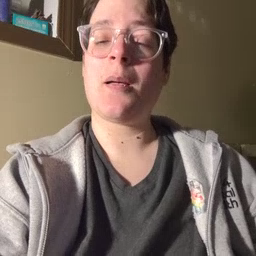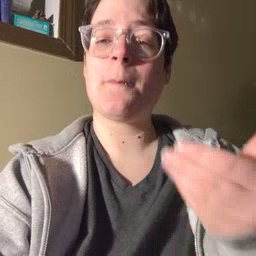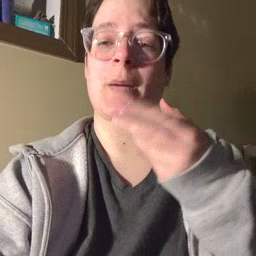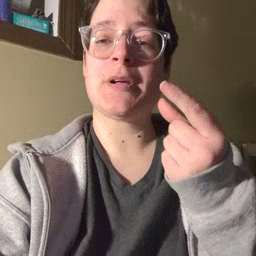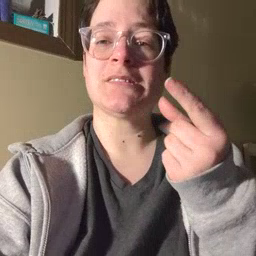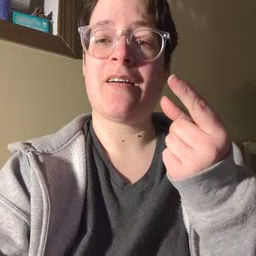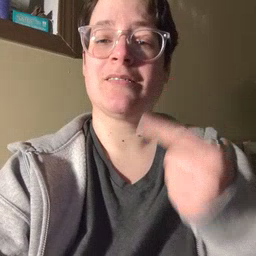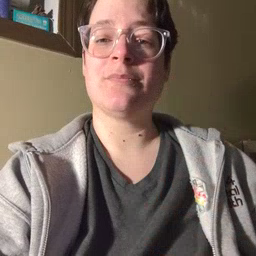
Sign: puppy